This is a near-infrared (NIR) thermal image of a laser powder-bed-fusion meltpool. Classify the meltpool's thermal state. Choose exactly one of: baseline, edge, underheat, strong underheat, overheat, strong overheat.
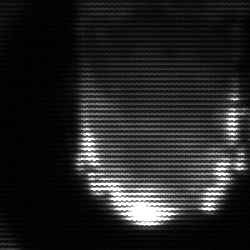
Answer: baseline